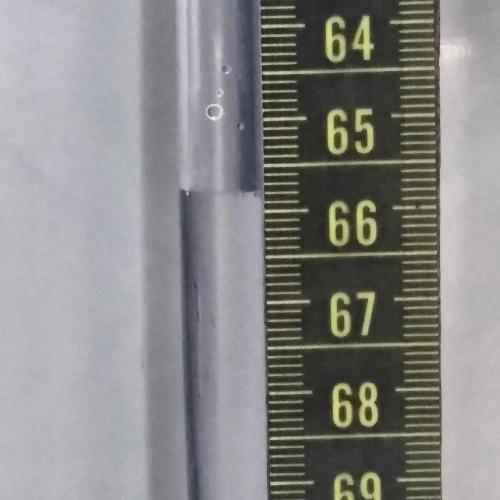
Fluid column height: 65.8 cm